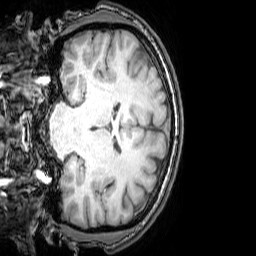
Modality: T1w
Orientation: coronal
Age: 24
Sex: male
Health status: healthy
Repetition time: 0.081 s
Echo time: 0.037 s